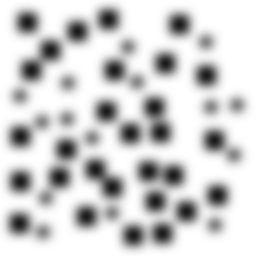
Squares: 29
Triangles: 0
Stars: 15
Total shapes: 44